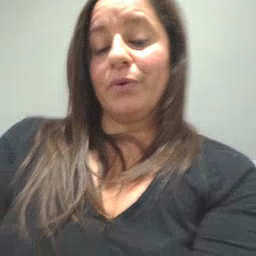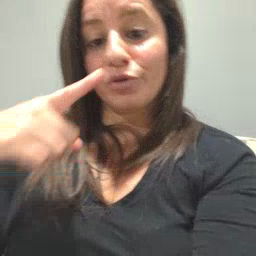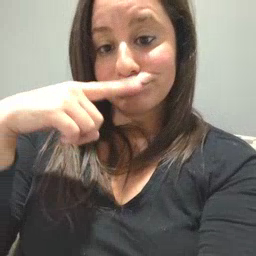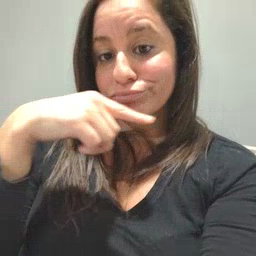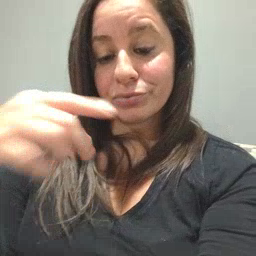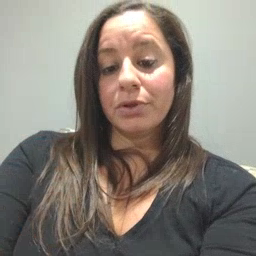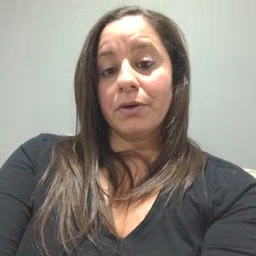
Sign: toothbrush